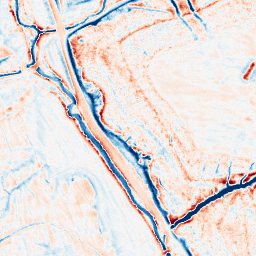
Category: edge_preserving
Decomposition family: anisotropic_diffusion
Decomposition parameters: iterations: 50
kappa: 100
gamma: 0.1
Upsampling method: quintic
Upsampling parameters: scale: 2
Upsampling scale: 2